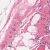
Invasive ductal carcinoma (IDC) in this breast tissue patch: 0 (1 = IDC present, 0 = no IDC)